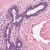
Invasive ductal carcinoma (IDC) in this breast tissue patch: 0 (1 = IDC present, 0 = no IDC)